Question: I have the following section added to my web.config:
'''
<system.webServer>
<caching>
<profiles>
<add extension=".html" policy="CacheUntilChange" kernelCachePolicy="DontCache" location="Client" />
<add extension=".htm" policy="CacheUntilChange" kernelCachePolicy="DontCache" location="Client" />
<add extension=".gif" policy="CacheUntilChange" kernelCachePolicy="DontCache" location="Client" />
<add extension=".js" policy="CacheUntilChange" kernelCachePolicy="DontCache" location="Client" />
<add extension=".css" policy="CacheUntilChange" kernelCachePolicy="DontCache" location="Client" />
<add extension=".jpg" policy="CacheUntilChange" kernelCachePolicy="DontCache" location="Client" />
</profiles>
</caching>
</system.webServer>
'''
which was taken <URL>
but I am getting an error in my web.config, saying:
also, I see this in visual studio:
did something about this configuration change as I see alot of examples on the web with this exact configuration?
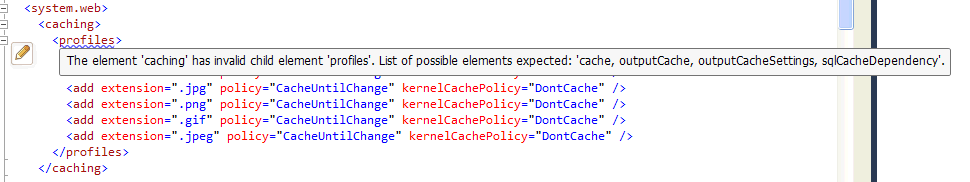
Answer: In your screenshot you have the caching under '<system.web>' and not '<system.webServer>' and since profiles is not a valid element under '<caching>' for '<system.web>' you will get that error.